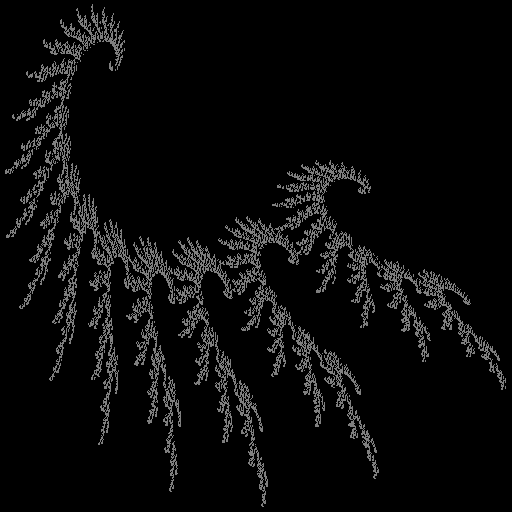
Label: grassfern